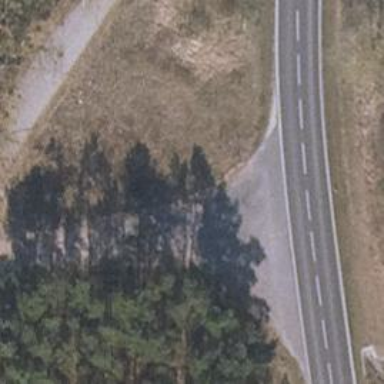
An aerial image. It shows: Road with "give way" sign.